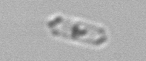
Label: Cerataulina_pelagica